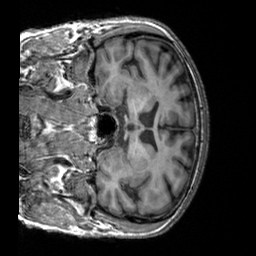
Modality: T1w
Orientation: coronal
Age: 64
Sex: male
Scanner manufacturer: siemens
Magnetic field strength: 3 T
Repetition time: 2.3 s
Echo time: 0.00303 s